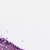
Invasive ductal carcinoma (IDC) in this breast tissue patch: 0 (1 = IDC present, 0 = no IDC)